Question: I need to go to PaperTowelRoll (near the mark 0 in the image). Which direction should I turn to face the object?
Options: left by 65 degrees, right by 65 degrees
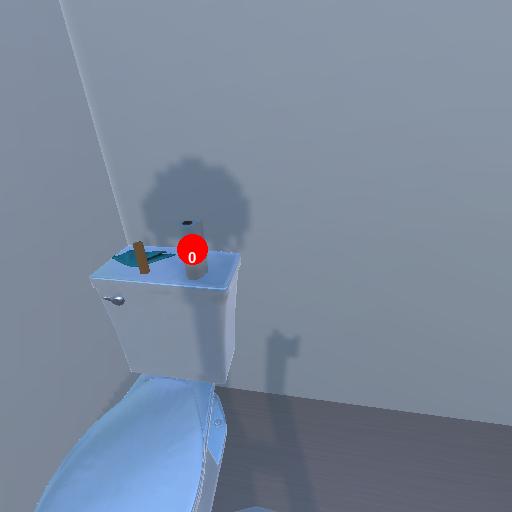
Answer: left by 65 degrees